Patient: sex M, age 60
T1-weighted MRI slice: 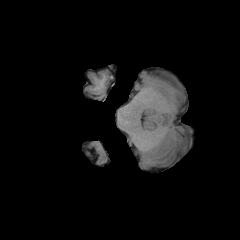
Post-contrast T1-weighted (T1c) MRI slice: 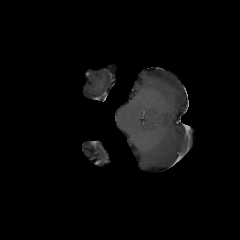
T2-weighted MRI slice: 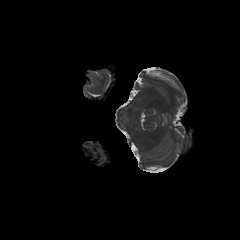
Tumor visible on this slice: no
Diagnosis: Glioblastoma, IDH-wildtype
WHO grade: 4